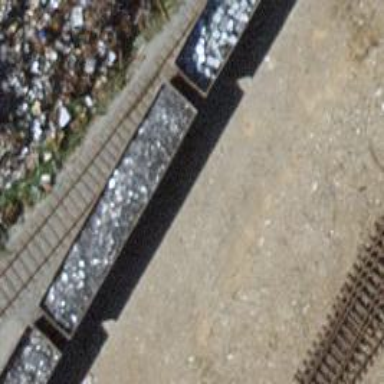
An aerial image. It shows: Railway switch.